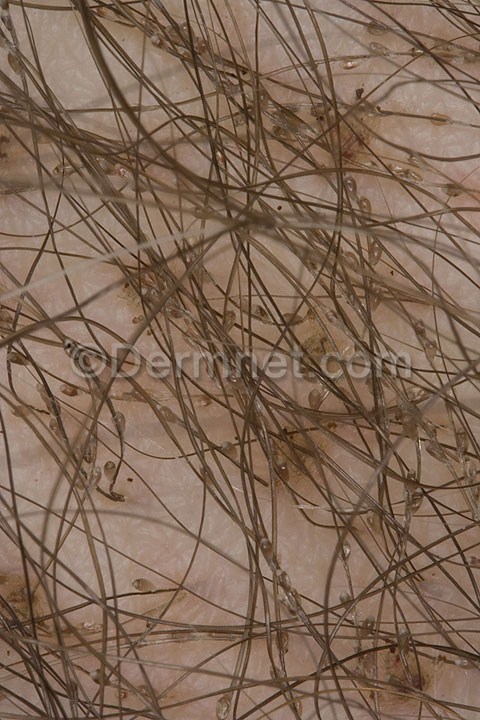
Disease: Scabies Lyme Disease and other Infestations and Bites